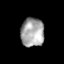
Tissue: skin
Cell type: Epithelial cells
Senescence score: 0.221
Nuclear area (px): 658
Mean DAPI intensity: 166.062